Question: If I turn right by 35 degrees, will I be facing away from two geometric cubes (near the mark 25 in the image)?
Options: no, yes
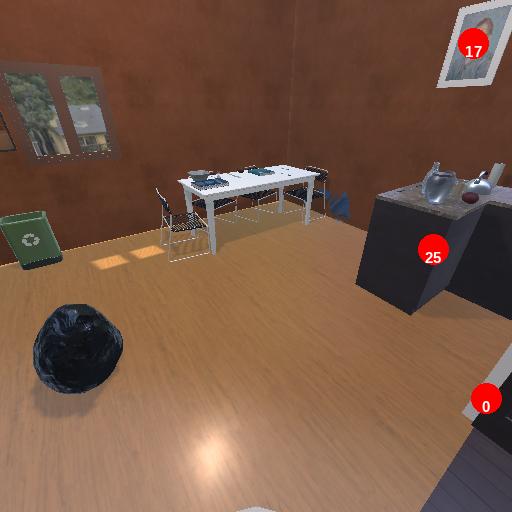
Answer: no